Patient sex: M
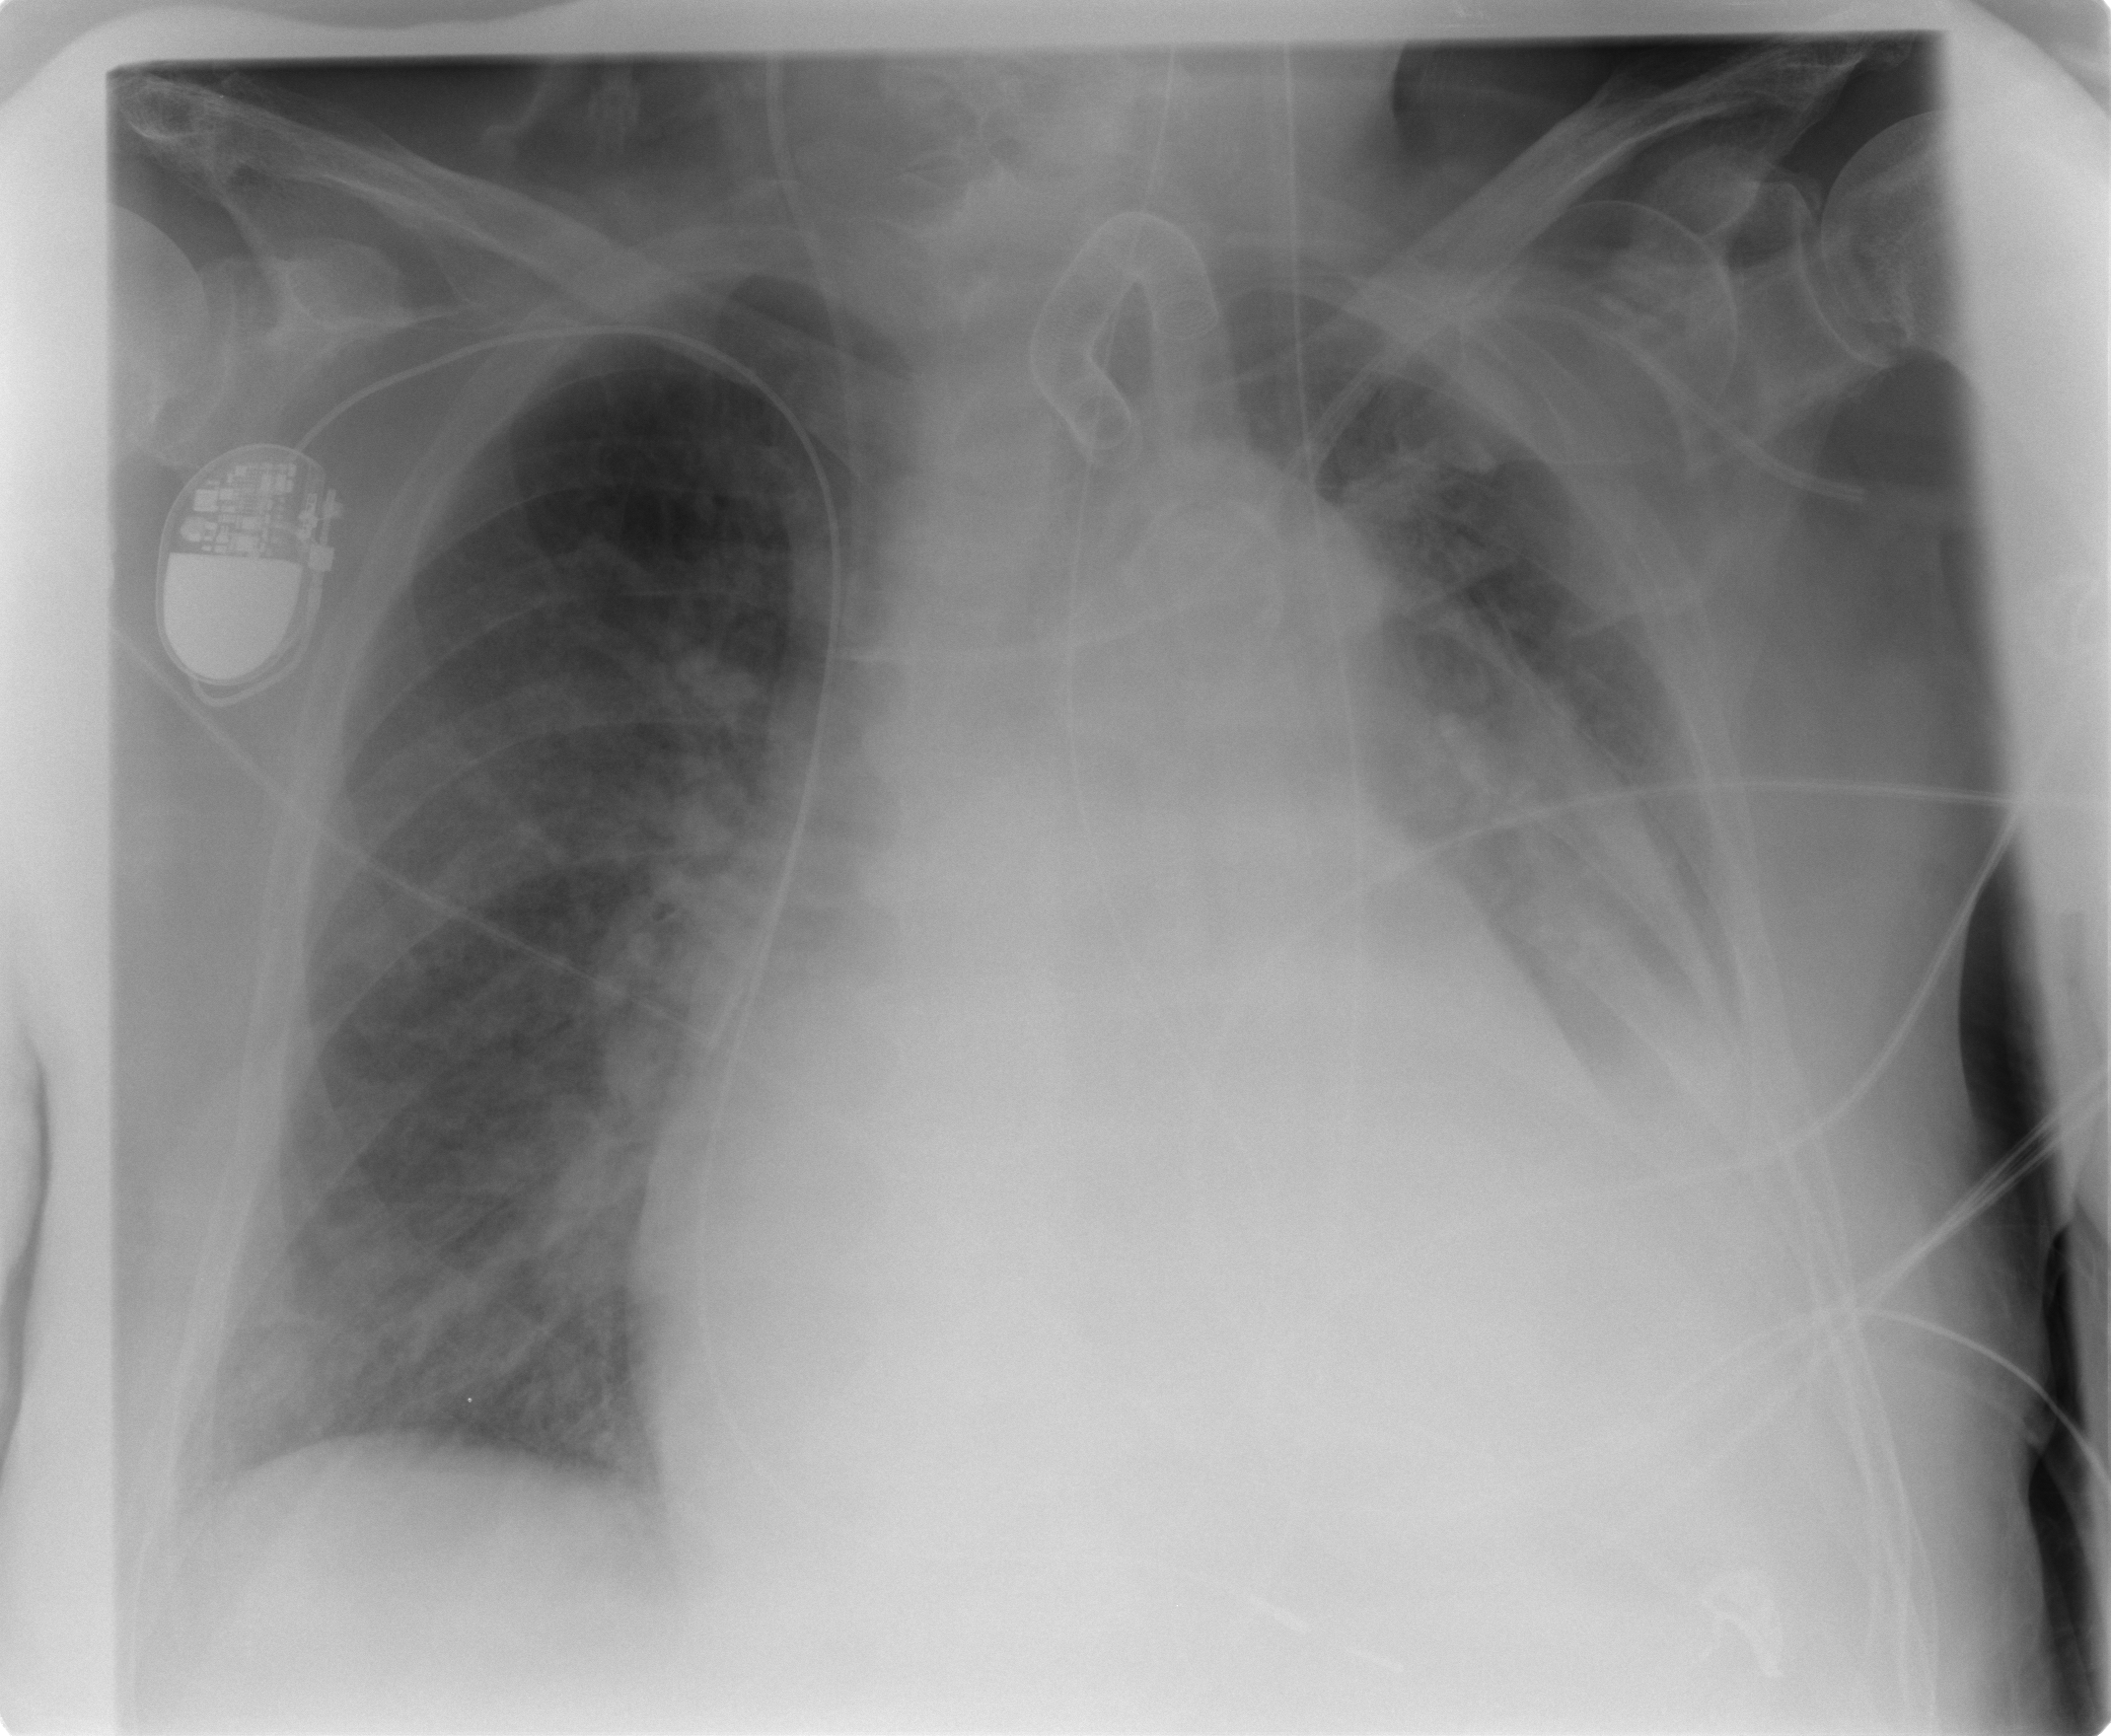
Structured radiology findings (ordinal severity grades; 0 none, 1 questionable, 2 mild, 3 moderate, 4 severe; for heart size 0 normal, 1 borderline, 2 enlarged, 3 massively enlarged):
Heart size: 3
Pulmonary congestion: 2
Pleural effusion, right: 0
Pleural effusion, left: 3
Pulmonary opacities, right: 1
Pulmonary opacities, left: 3
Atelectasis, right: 2
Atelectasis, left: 3